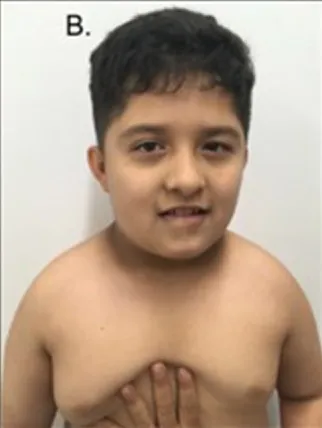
Phenotype of the patient. (B) Facial features demonstrated synophrys, facial asymmetry, downward slanting palpebral fissures, a broad nasal bridge and a thin upper lip.
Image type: medical_photograph (other_medical_photograph)